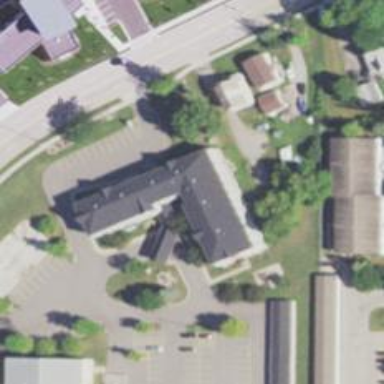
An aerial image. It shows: Shelter building serving as social facility.